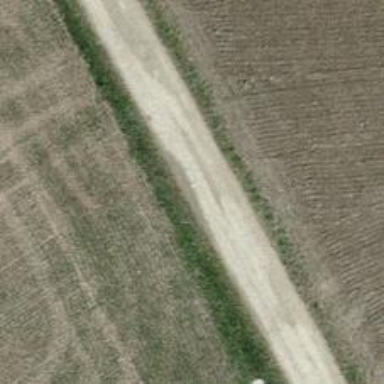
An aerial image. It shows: Gravel track with grade2 tracktype.